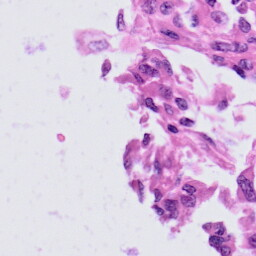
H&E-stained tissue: Skin